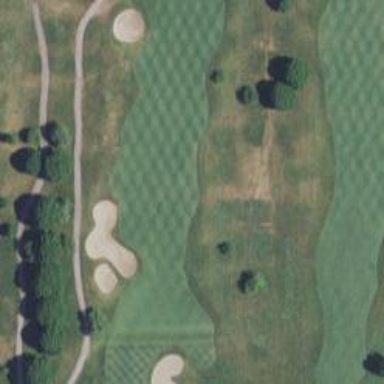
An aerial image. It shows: View of golf hole.